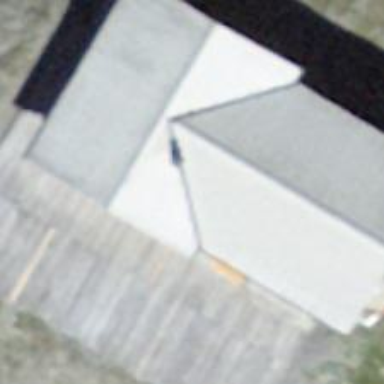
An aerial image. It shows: Restaurant.